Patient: sex F, age 57
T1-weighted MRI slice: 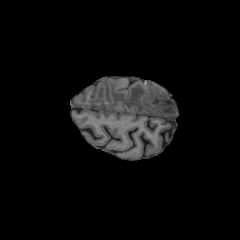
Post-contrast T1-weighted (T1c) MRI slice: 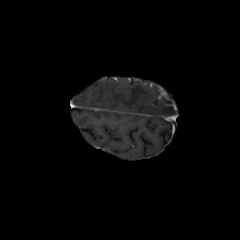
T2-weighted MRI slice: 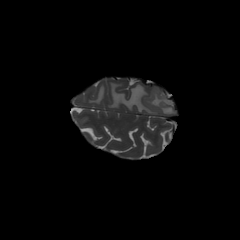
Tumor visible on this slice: yes
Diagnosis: Glioblastoma, IDH-wildtype
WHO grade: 4